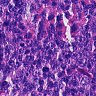
Metastatic tissue present: no